Question: I need OCR library(preferably in Java), which will be able to determine digit visualized on meter devices. Please see image. I've tried some libraries in Java but they was not able to determine this kind of font.

Tesseract and Asprise libraries failed to perform this task
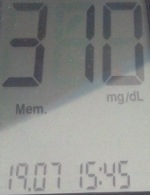
Answer: You could take a look at <URL> are learning.
So, I think that you would have a larger chance of success if you filter your image first and try to remove items that you do not need to identify and try to make the digits you need to read the same size.
EDIT: As per your edit, you can also take a look at <URL>:
> Java OCR is a suite of pure java libraries for image processing and
character recognition. Small memory footprint and lack of external
dependencies makes it suitable for android development. Provides
modular structure for easier deployment
That being said, I still think that you should do some processing on your image first.